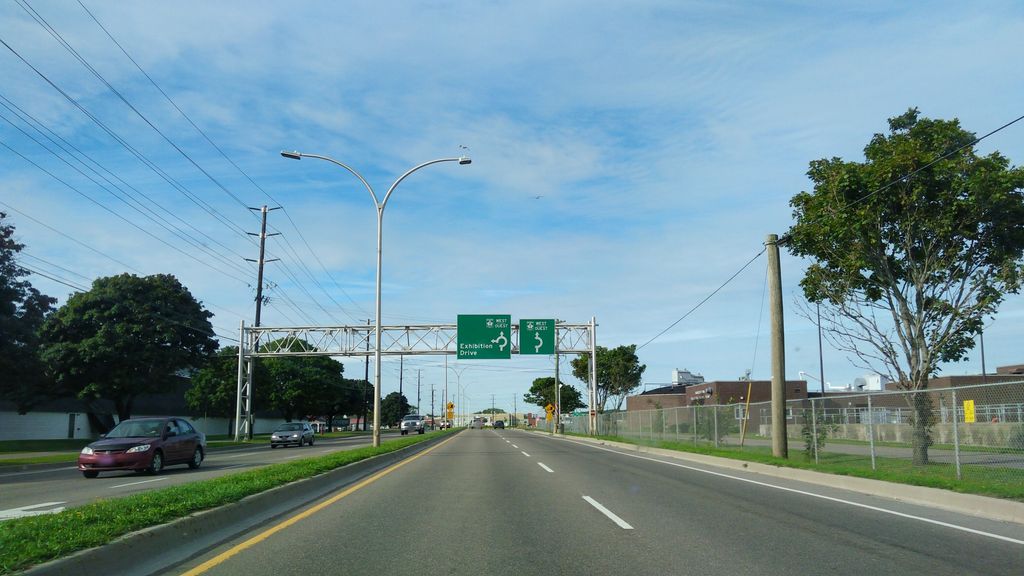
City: charlottetown